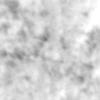
Label: no_change